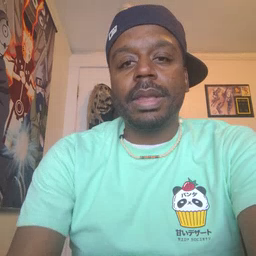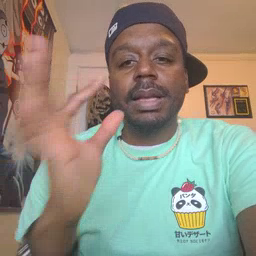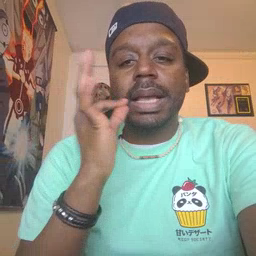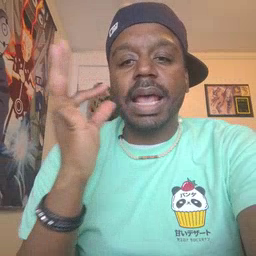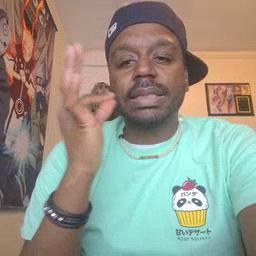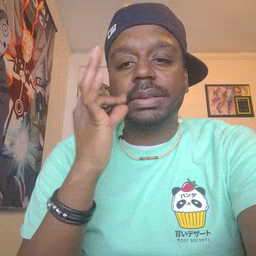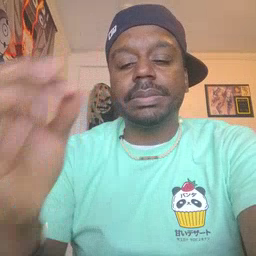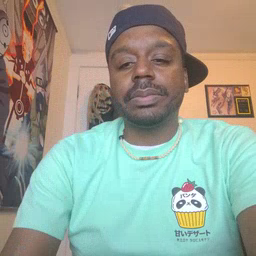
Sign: cat